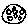
Label: moon